Interaction volume radius: 10 \u00c5
Interaction volume height: 10 \u00c5
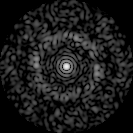
Disorder parameter: 0.8491